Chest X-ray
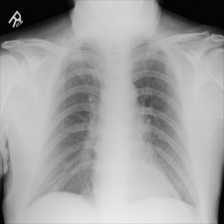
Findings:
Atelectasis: negative
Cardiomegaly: negative
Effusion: negative
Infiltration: negative
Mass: negative
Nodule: negative
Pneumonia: negative
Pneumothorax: negative
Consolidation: negative
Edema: negative
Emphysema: negative
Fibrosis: negative
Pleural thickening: negative
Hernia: negative